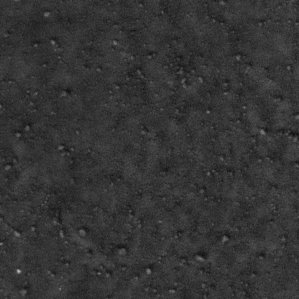
Label: frost